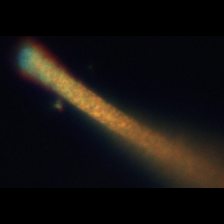
Taxon: Guinardia
Group: Diatoms